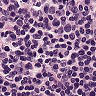
Metastatic tissue present: no